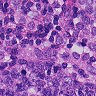
Metastatic tissue present: yes